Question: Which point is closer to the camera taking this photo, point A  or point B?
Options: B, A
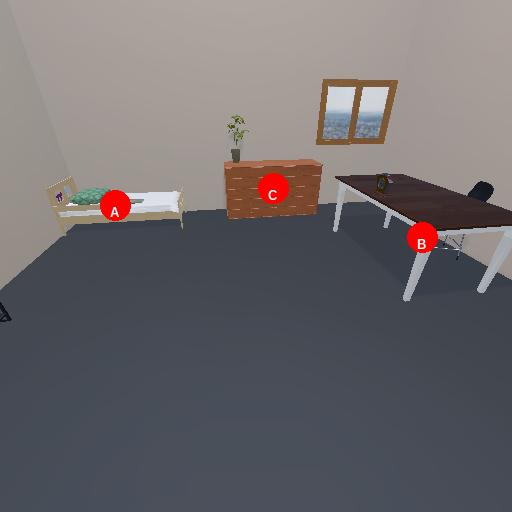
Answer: B